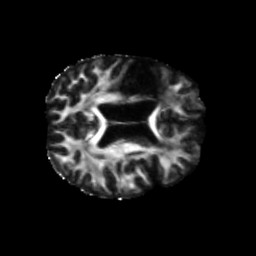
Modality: FA
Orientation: axial
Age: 64
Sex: female
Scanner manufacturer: siemens
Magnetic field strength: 3 T
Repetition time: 5.47 s
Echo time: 0.0854 s